Question: I am developing a game with LibGdx. I am using scene2d actors in my game.
I have 2 arrows with this body
'''
private void creatBody() {
BodyDef bd = new BodyDef();
bd.position.set(getX(), getY());
bd.type = BodyType.DynamicBody;
FixtureDef fd = new FixtureDef();
fd.density = 15f;
fd.friction = 0.6f;
fd.restitution = 0.02f;
if (body != null)
removeBodySafely(body);
body = world.createBody(bd);
body.setTransform(body.getWorldCenter(), MathUtils.degreesToRadians
* getRotation());
GameScreen.shapeLoader.attachFixture(body, type, fd, 1);
}
public void draw(SpriteBatch batch, float parentAlpha) {
setRotation(MathUtils.radiansToDegrees * body.getAngle());
setPosition(body.getPosition().x, body.getPosition().y);
TextureRegion keyFrame = GameScreen.getAtlas("arrows").findRegion(type);
batch.draw(keyFrame, getX(), getY(), 0, 0, getWidth(), getHeight(),
1, 1, getRotation());
}
'''

but, when I drop one arrow above another they overlap instead of colliding.
From description of body editor I found that there is a red mark which is the reference point.
How do I make the arrows collide?
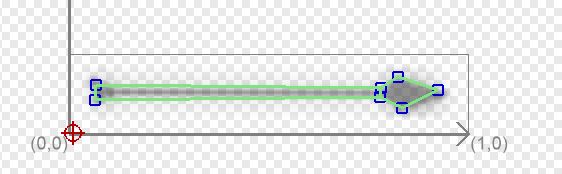
Answer: I found the answer
'''
GameScreen.shapeLoader.attachFixture(body, type, fd, 90);
'''
where 90 is the width of arrow.